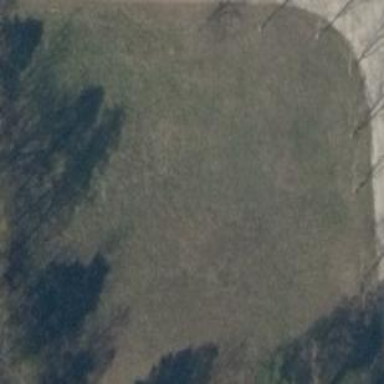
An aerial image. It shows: Beautiful meadow.